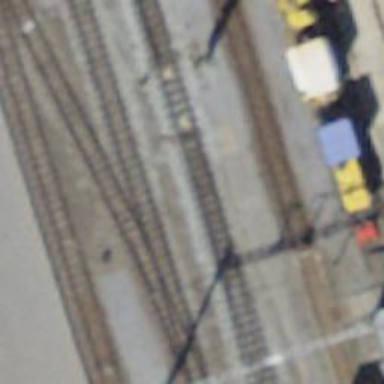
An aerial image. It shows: Narrow-gauge railway track with one electrified contact line.